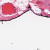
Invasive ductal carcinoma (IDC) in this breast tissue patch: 0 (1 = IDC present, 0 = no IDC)